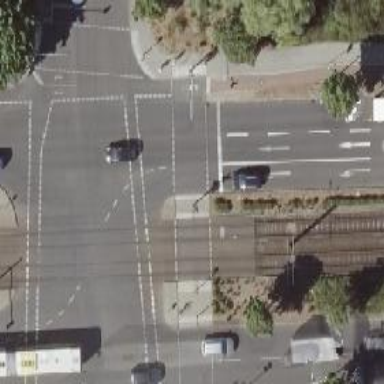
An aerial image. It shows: Secondary road with asphalt surface and lane markings.